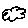
Label: cloud